Question: I'm have some <URL> that I'm trying to align with a standard edit control + spin button, to represent a column of numbers, one of which can be edited:

I can manually align these in the Delphi / C++Builder form designer, but when I then view the form on a different version of Windows or at a different DPI, the text is no longer right-justified, presumably because of differences in the spin button spacing, borders, etc.
I can use EM_GETMARGINS to determine the width of the spin button, but how can I determine the size of the edit control's margins and borders? I've tried various combinations of EM_POSFROMCHAR, ClientToScreen, GetSystemMetrics(SM_CXBORDER), GetSystemMetrics(SM_CXEDGE), and GetThemeMargins, but so far, I can't find a combination that works and makes sense.
More details:
- - -
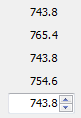
Answer: Use the Win32 API 'GetWindowRect()' and 'GetClientRect()' methods. The bordering will be the difference between the two rectangles. That will only give you the bordering, though. There could be extra spacing inside the client area.